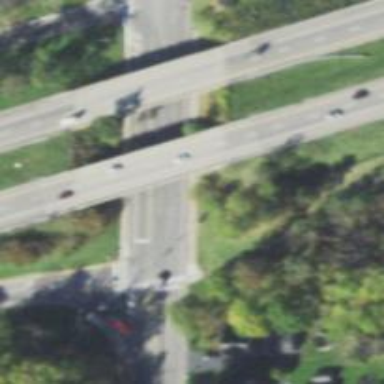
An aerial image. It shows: Asphalt bridge over motorway.